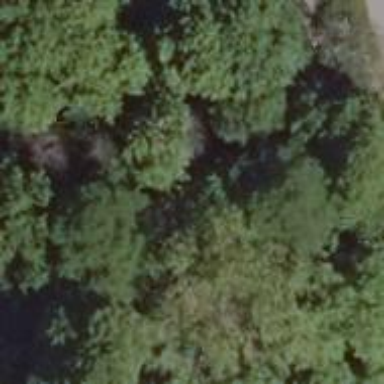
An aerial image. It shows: Broadleaved woodland area.